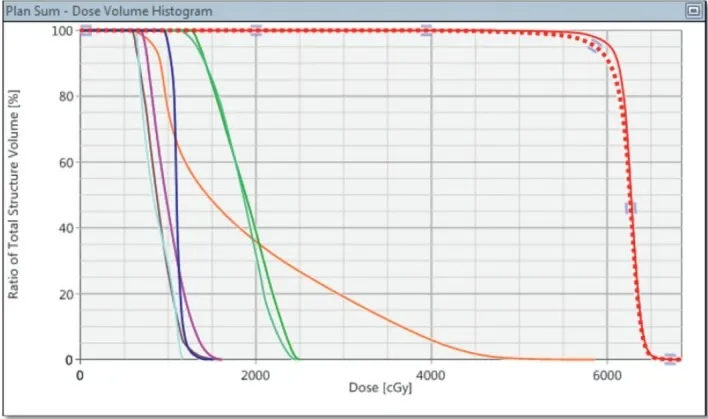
Dose volume histogram (DVH) of the composite plan showing 96 % of the CTV (Red) covered by 60 Gy. V30 of the brain (orange) is less than 20%. The remaining lines represent the dose to the optic nerves (green) with a maximum < 25 Gy, respectively, left lens (cyan) 11 Gy and right lens (magenta) 16 Gy (late formation of cataracts could be expected). The maximum doses to the optic chiasm (dark blue) and brainstem (brown) were less than 16 Gy.
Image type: chart (chart)